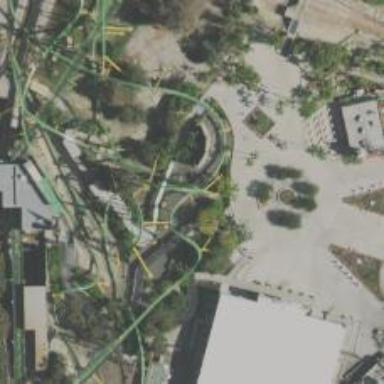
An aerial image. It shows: Thrilling roller coaster attraction.